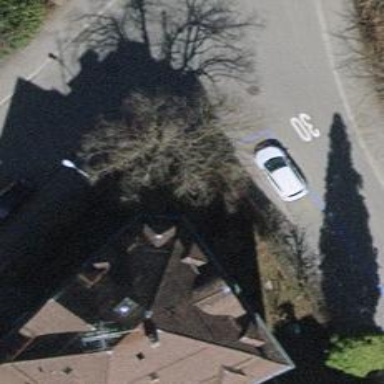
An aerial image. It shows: Asphalt sidewalk.